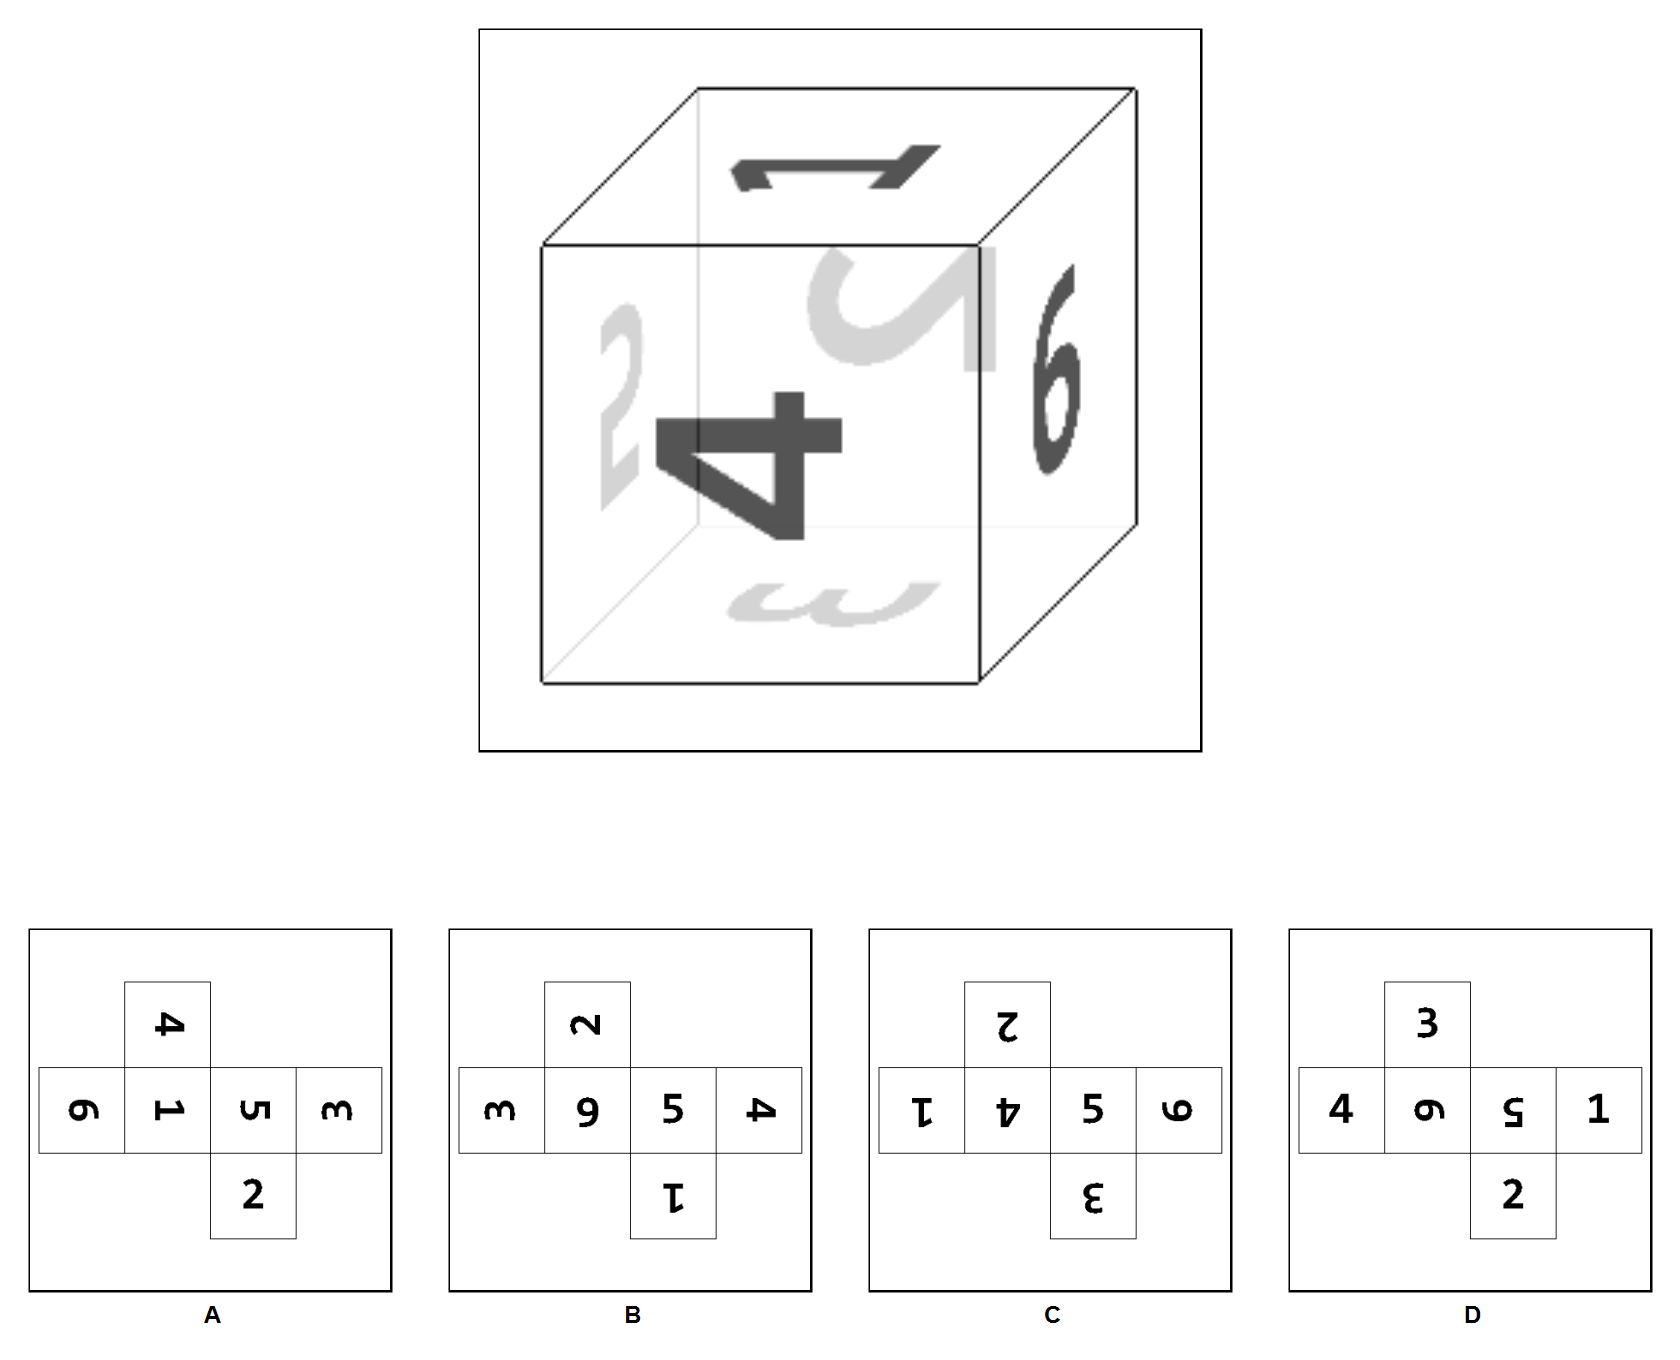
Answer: A